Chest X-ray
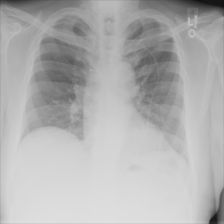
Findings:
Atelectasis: negative
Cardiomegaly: negative
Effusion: negative
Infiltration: negative
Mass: negative
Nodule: negative
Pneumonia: negative
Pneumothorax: negative
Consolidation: negative
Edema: negative
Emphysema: negative
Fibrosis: negative
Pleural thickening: negative
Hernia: negative